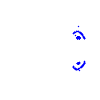
Particle: kaon